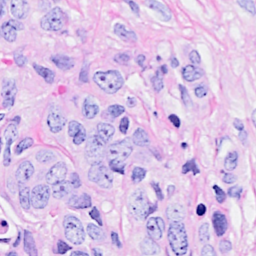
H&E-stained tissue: Breast